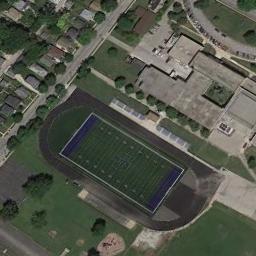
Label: ground_track_field